Question: What is the result of this measurement?
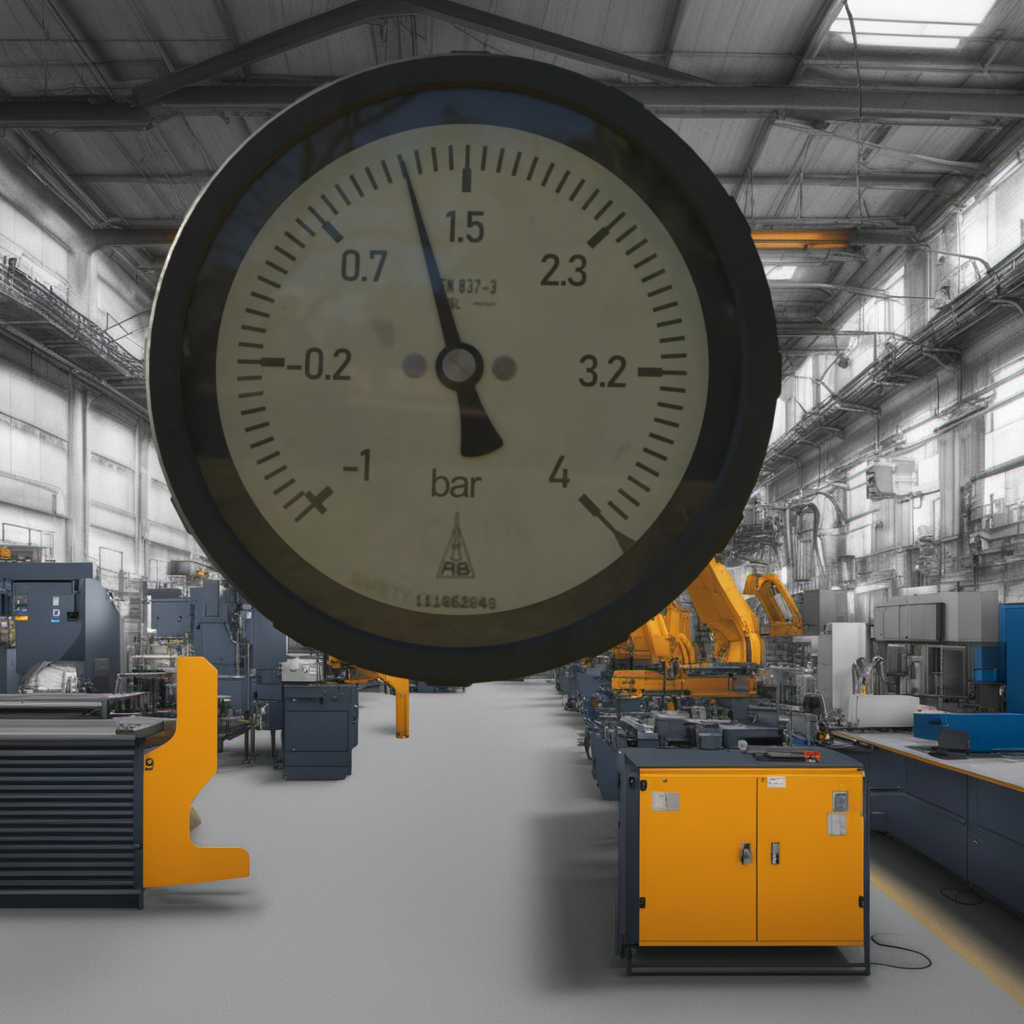
Answer: The result is 1.17
Question: What is the reading range of the measurement in the image?
Answer: The range is from -1 to 4
Question: What is the minimum and maximum value of this measurement?
Answer: The minimum value is -1 and the maximum value is 4